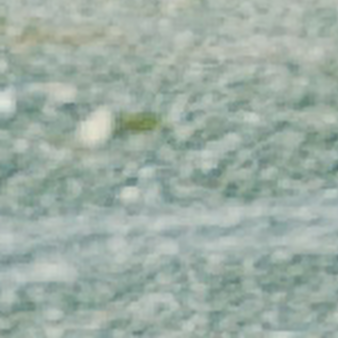
Label: other